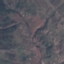
Land use / land cover: HerbaceousVegetation